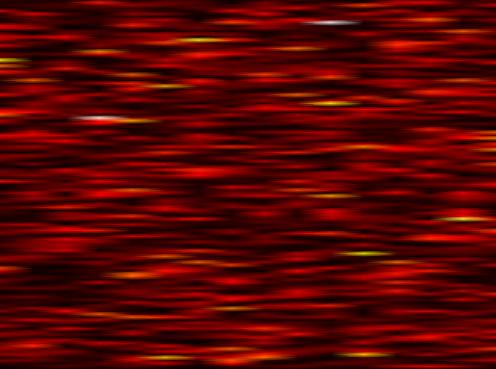
Label: WOLA